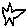
Label: star